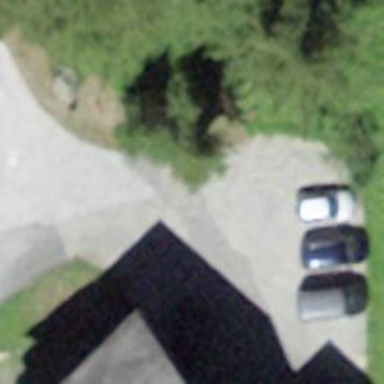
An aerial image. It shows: Asphalt parking aisle road.